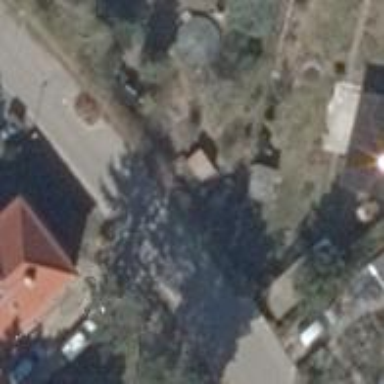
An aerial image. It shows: Driveway.